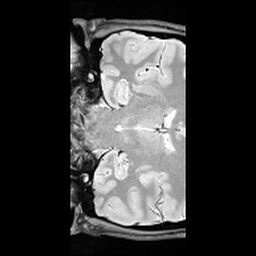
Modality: T1w
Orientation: coronal
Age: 23
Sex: female
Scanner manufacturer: siemens
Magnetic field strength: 3 T
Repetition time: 6.5 s
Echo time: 0.016 s